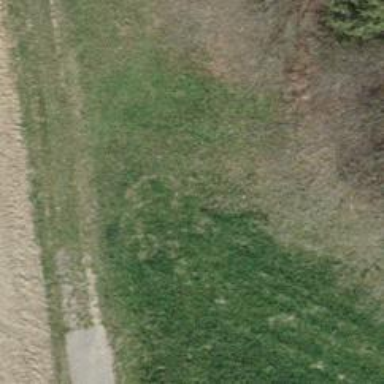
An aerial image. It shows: Grass track road with grade 5 tracktype.